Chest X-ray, AP view. Patient: 58 years old, sex F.
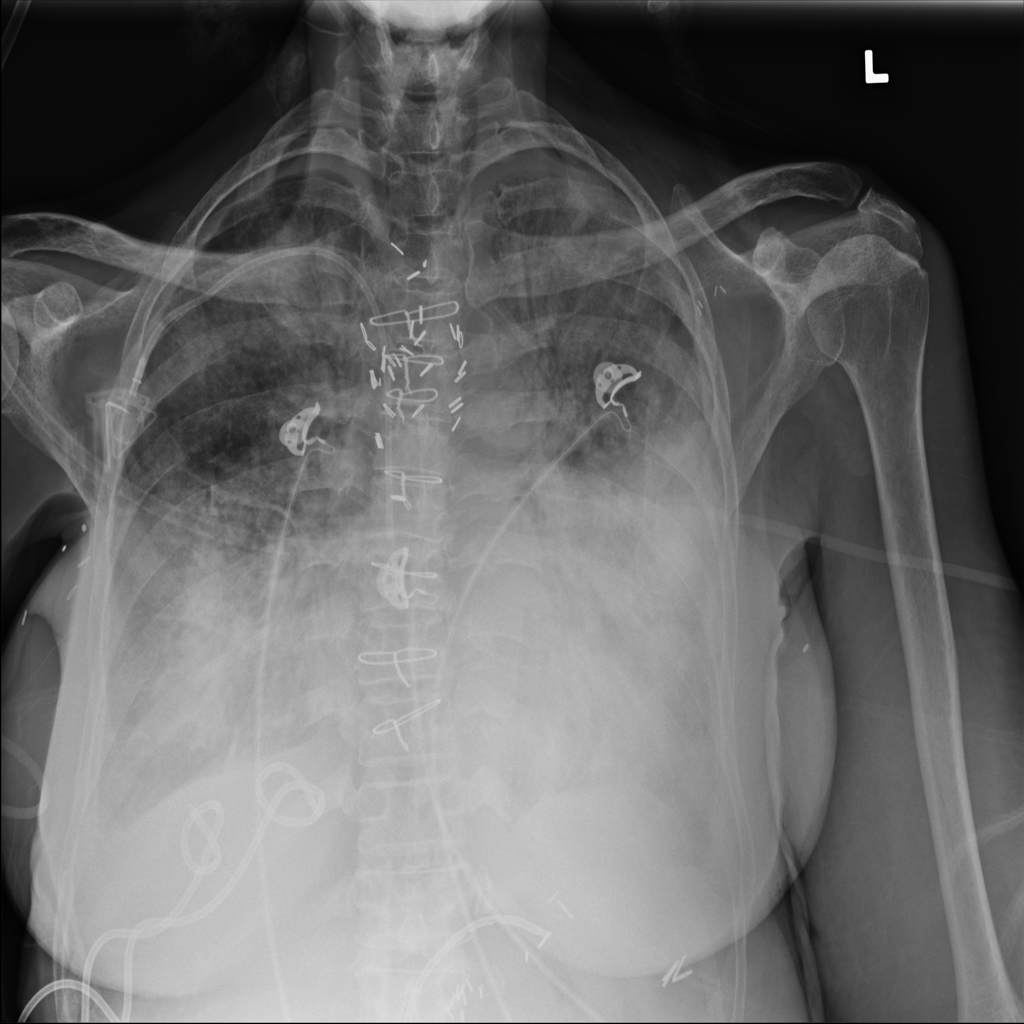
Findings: Edema, Infiltration, Pneumonia